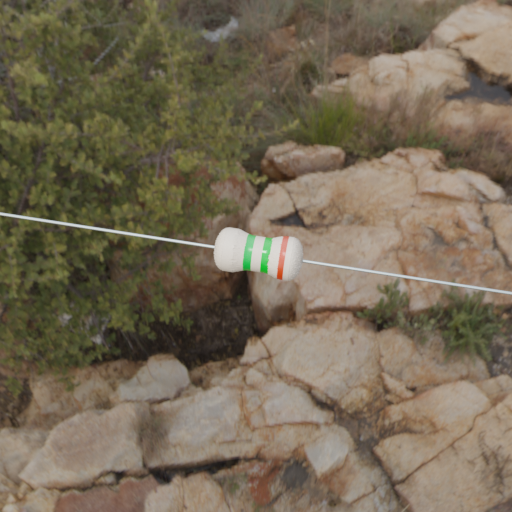
Resistor colour bands (in order): green, green, red